Field crop: maize
Growth stage: 2
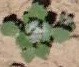
Species: chenopodium